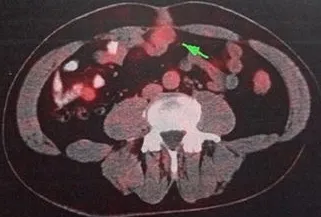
The PET-CT scan: umbilicus lump (arrow). An increased metabolic rate was revealed. Radioactive tracer: 18F-FDG.
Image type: radiology (pet)